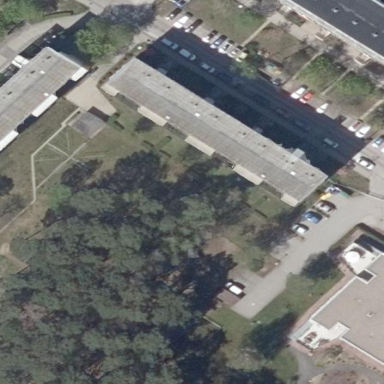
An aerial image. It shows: Parking area with surface.